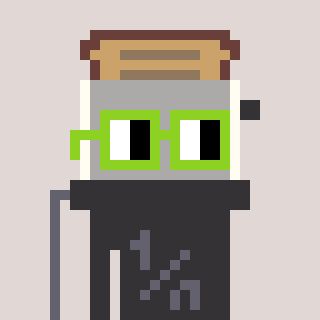
a pixel art character with square light green glasses, a toaster-shaped head and a grayscale-colored body on a warm background